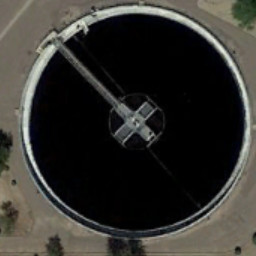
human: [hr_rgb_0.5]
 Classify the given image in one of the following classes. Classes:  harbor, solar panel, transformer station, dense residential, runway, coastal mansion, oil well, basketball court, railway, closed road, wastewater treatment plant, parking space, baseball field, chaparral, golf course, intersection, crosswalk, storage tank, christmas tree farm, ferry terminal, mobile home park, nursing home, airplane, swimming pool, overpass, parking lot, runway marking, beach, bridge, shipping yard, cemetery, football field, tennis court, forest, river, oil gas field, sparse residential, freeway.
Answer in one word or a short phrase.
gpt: wastewater treatment plant